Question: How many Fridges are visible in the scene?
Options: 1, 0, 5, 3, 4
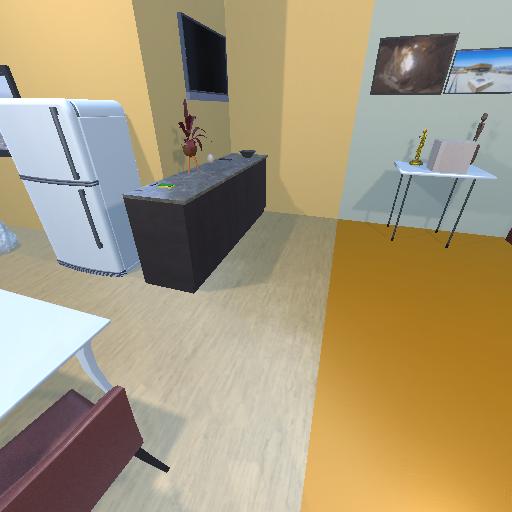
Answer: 1